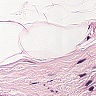
Metastatic tissue present: no